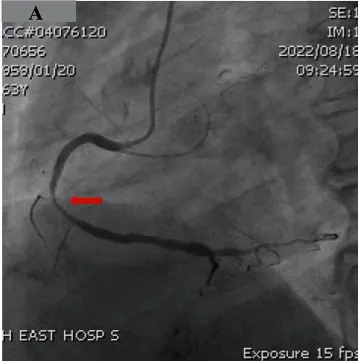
Follow-up coronary angiography showed severe stenosis of the right coronary artery (A, red arrow).
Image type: radiology (ultrasound)